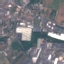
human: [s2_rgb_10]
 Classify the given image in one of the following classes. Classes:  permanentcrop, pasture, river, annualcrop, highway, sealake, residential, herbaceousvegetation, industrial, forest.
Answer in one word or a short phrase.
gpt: Industrial